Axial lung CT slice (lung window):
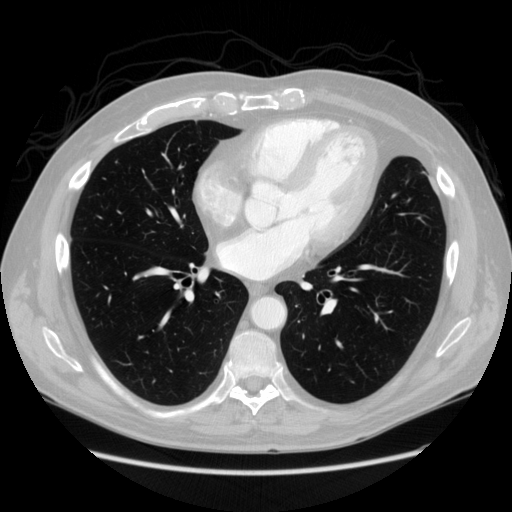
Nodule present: no